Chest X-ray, AP view. Patient: 45 years old, sex F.
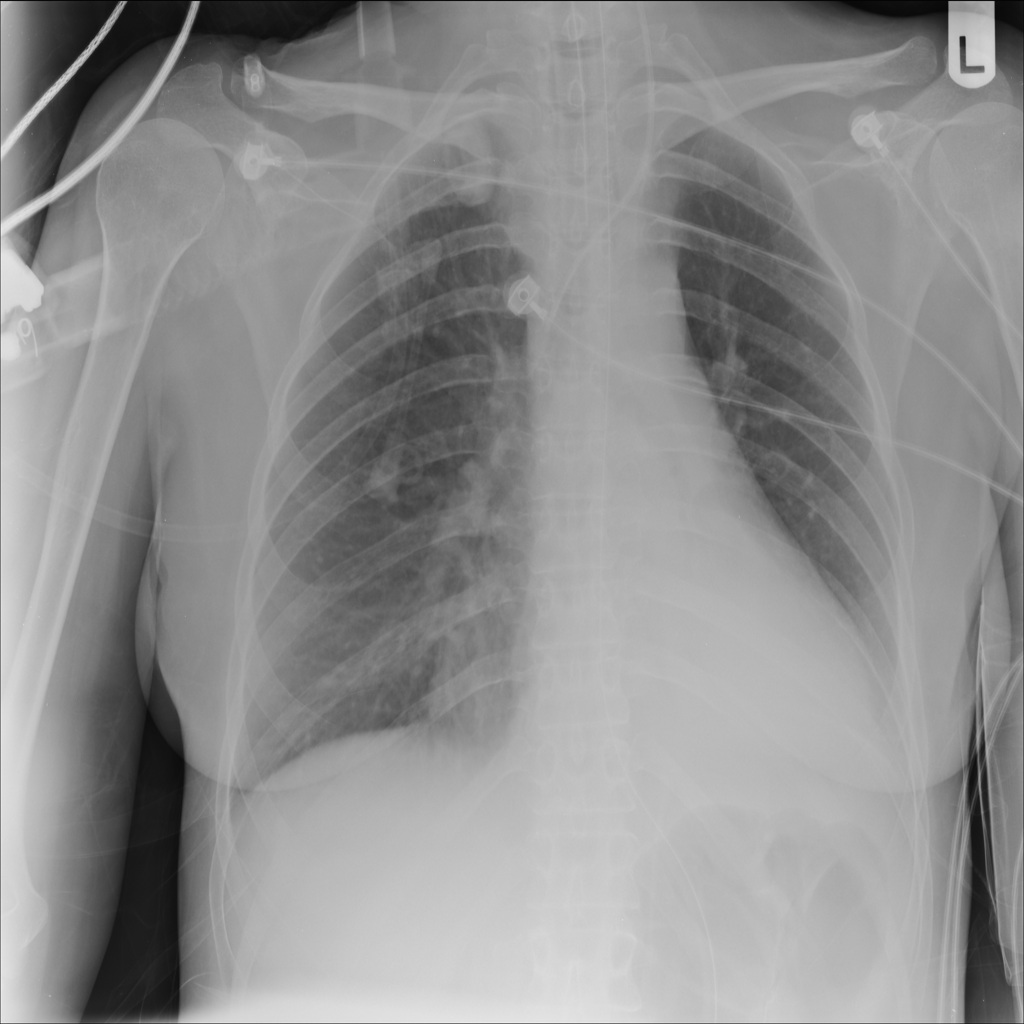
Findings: No Finding